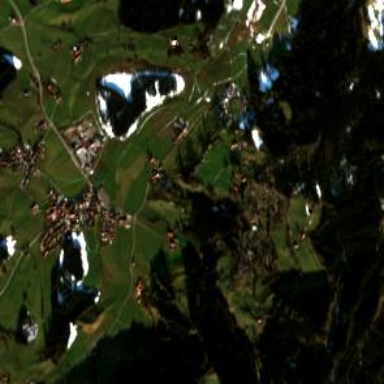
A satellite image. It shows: Small hamlet.